Interaction volume radius: 10 \u00c5
Interaction volume height: 10 \u00c5
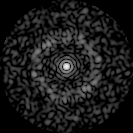
Disorder parameter: 0.851